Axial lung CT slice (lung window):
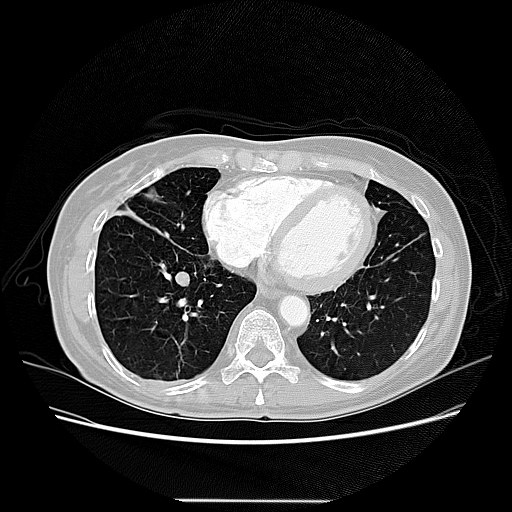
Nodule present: yes
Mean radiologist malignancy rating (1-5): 3.75